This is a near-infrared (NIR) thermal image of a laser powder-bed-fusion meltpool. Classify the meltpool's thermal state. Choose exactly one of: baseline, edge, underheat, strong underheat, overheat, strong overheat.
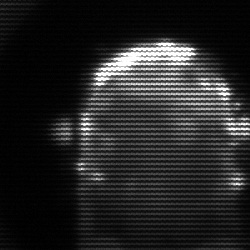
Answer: baseline